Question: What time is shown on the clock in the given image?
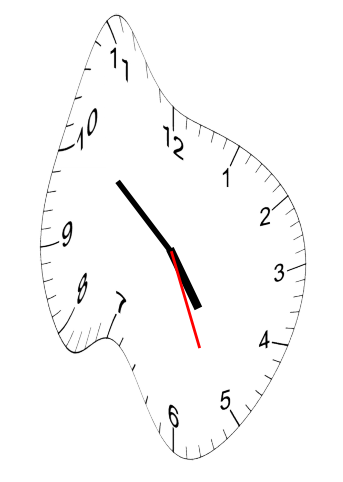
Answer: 04:51:26